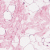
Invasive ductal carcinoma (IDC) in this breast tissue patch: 0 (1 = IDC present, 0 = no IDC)